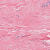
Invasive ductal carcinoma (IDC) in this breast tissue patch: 0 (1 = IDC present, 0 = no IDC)